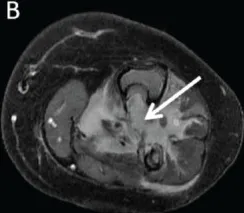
Contrast-enhanced T1W (fat-saturated) MRI images showing Ill-defined homogenously enhancing mass lesion in the Interosseous space (arrow) causing erosion of tibia and fibula.
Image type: radiology (mri)